Question: I have the following Window

Now if I try to pull down the Gridsplitter I can only as far as the blue Grid fits in the visible Window. But when sliding down the splitter I want a scrollbar to appear and be able to pull it down to the botton until the blue Grid is not visible any more.
'''
<Window.Content>
<Grid>
<Grid.RowDefinitions>
<RowDefinition Height="25"/>
<RowDefinition />
<RowDefinition Height="25" />
</Grid.RowDefinitions>
<Menu Name="MainMenu" Grid.Row="0">
</Menu>
<Grid Grid.Row="1">
<Grid.ColumnDefinitions>
<ColumnDefinition Width="200" />
<ColumnDefinition />
</Grid.ColumnDefinitions>
<DockPanel x:Name="Green" Grid.Column="0" Width="Auto" Height="Auto">
<views:MyView></views:MyView>
</DockPanel>
<GridSplitter Grid.Column="0" Width="6"></GridSplitter>
<Grid Grid.Column="1" >
<ScrollViewer VerticalScrollBarVisibility="Auto">
<Grid VerticalAlignment="Stretch">
<Grid.RowDefinitions>
<RowDefinition Height="*" />
<RowDefinition Height="7" />
<RowDefinition Height="*" />
</Grid.RowDefinitions>
<Grid Grid.Row="0">
<views:ListView x:Name="Yellow" ></views:ListView>
</Grid>
<GridSplitter Grid.Row="1" Height="7" HorizontalAlignment="Stretch" />
<Grid Grid.Row="2" >
<ContentControl Content="{Binding LoadedControl}" x:Name="Blue" />
</Grid>
</Grid>
</ScrollViewer>
</Grid>
</Grid>
<StatusBar x:Name="StatusBar" Grid.Row="2">
</StatusBar>
</Grid>
</Window.Content>
'''
What do I have to change here?
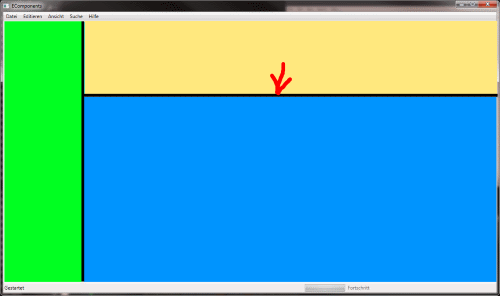
Answer: Move your 'ScrollViewer' further down so it wraps the blue 'ContentControl' in row 2, and ensure the 'ContentControl' has a 'Height' or 'MinHeight' set.
ScrollViewers allow their child to take up as much space as they want, and only shows scrollbars if the child object gets larger than the 'ScrollViewer' size.
Also as a side note, you can remove some of those extra Grid's in your layout to make it easier to read. Here's an example with a bunch of them removed, and the first one being replaced with a 'DockPanel' :)
'''
<DockPanel>
<Menu Name="MainMenu" DockPanel.Dock="Top" Height="25" />
<StatusBar x:Name="StatusBar" DockPanel.Dock="Bottom" Height="25"/>
<Grid>
<Grid.ColumnDefinitions>
<ColumnDefinition Width="200" />
<ColumnDefinition Width="6" />
<ColumnDefinition />
</Grid.ColumnDefinitions>
<views:MyView x:Name="Green" Grid.Column="0" />
<GridSplitter Grid.Column="1" Width="6" />
<Grid Grid.Column="2" >
<Grid.RowDefinitions>
<RowDefinition Height="*" />
<RowDefinition Height="7" />
<RowDefinition Height="*" />
</Grid.RowDefinitions>
<views:ListView x:Name="Yellow" Grid.Row="0" />
<GridSplitter Grid.Row="1" Height="7" HorizontalAlignment="Stretch" />
<ScrollViewer Grid.Row="2" VerticalScrollBarVisibility="Auto">
<ContentControl x:Name="Blue" MinHeight="400"/>
</ScrollViewer>
</Grid>
</Grid>
</DockPanel>
'''